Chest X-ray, AP view. Patient: 52 years old, sex M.
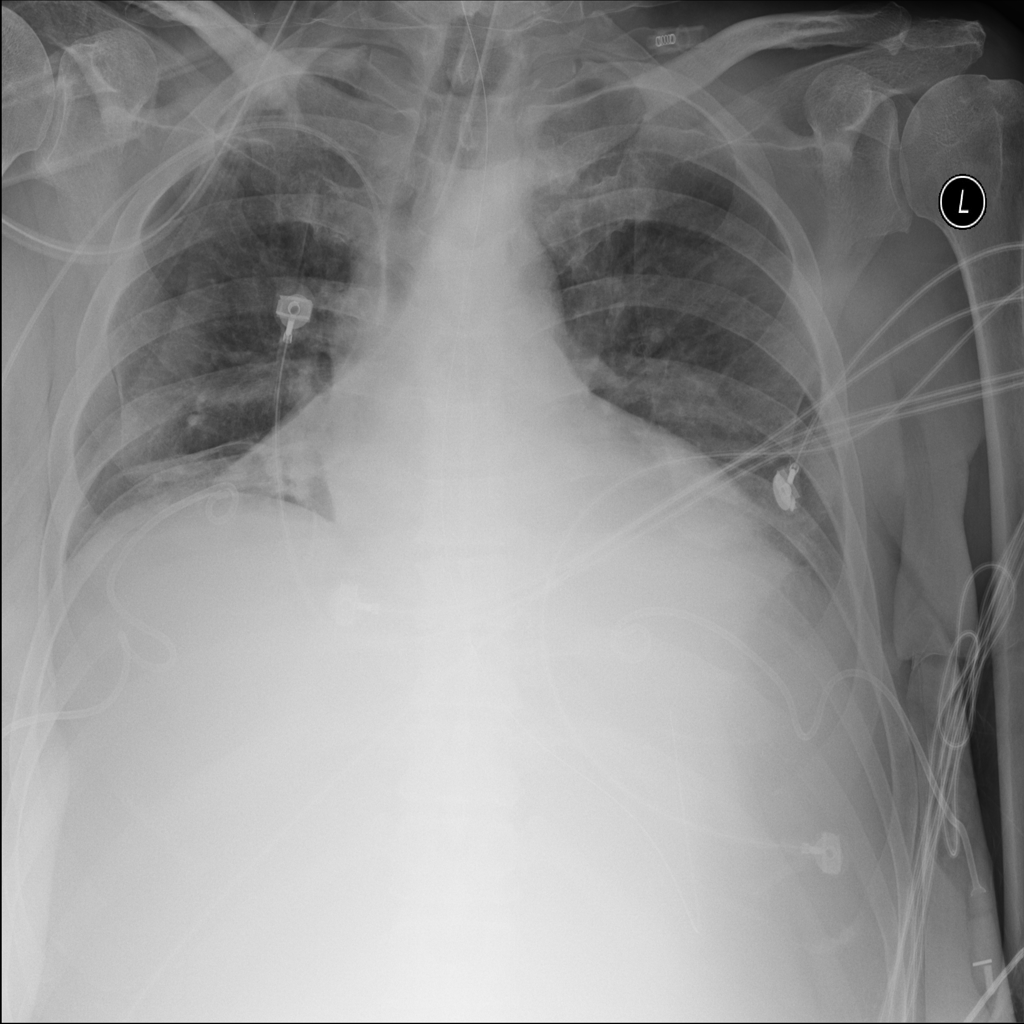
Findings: Atelectasis, Effusion